Field crop: maize
Growth stage: 2
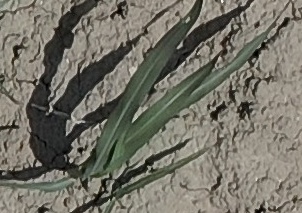
Species: sorghum